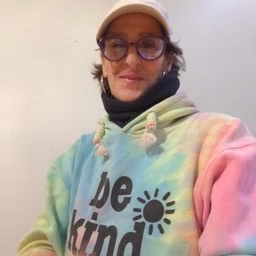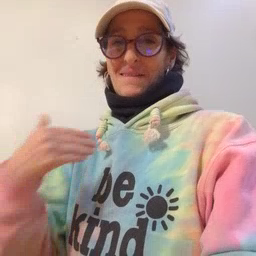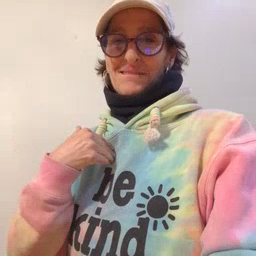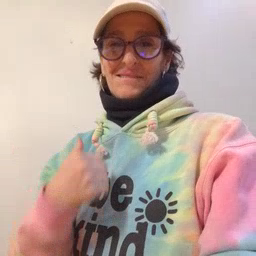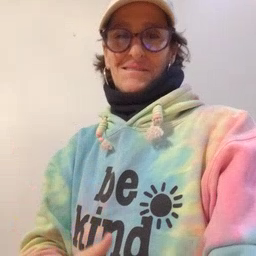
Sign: have